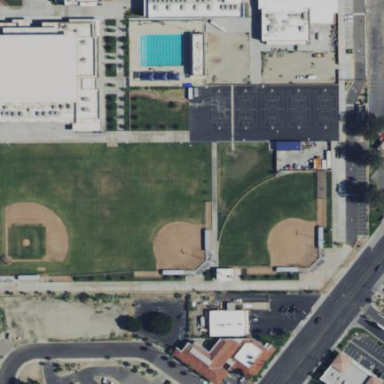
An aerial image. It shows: Baseball pitch for leisure and sports activities.